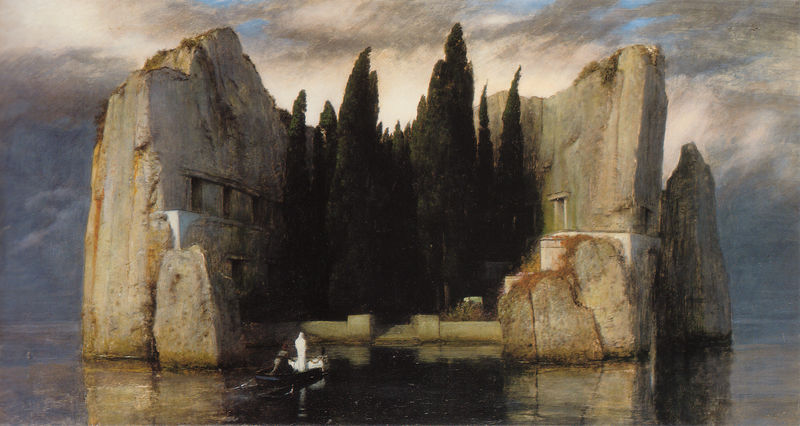
Titel: Die Toteninsel
Künstler: Arnold Böcklin
Standort: Berlin
Institution: Alte Nationalgalerie
Schlagwörter: baum, berg, blau, felsen, gemälde, himmel, mann, meer, wasser, weiß, wolken, bäume, grün, landschaft, see, fenster, frau, grau, licht, schwarz, säulen, tür, rot, wolke, beige, symbolismus, leiche, mensch, stein, steine, tod, tot, öl, einsamkeit, spiegelung, einsam, wasserspiegelung, insel, dunkelheit, figur, rosa, boot, kahn, garten, zypressen, deutschland, schiff, düster, türen, berge, fels, felswand, mauer, hafen, anleger, friedrich, romantik, ölgemälde, steg, sturm, treppe, ruderer, stimmung, tor, gestalt, klippe, eingang, ruine, burg, münchen, festung, zypresse, tote, bedrohlich, tore, prister, sarg, gräber, böcklin, priester, hain, heiliger, versteck, zeder, pinien, tempel, heiligtum, caspar david friedrich, felsengrab, mystik, arnold, arnold böcklin, anlegestelle, geist, nachen, fährmann, barke, toteninsel, wunderschön, landschaftsgemälde, felseninsel, selten, kreidefelsen, grabkammern, mordor, toten, die toteninsel, alfred böcklin, felsen*, zypress, gandalf, schiffsfahrt, insel4, saruman